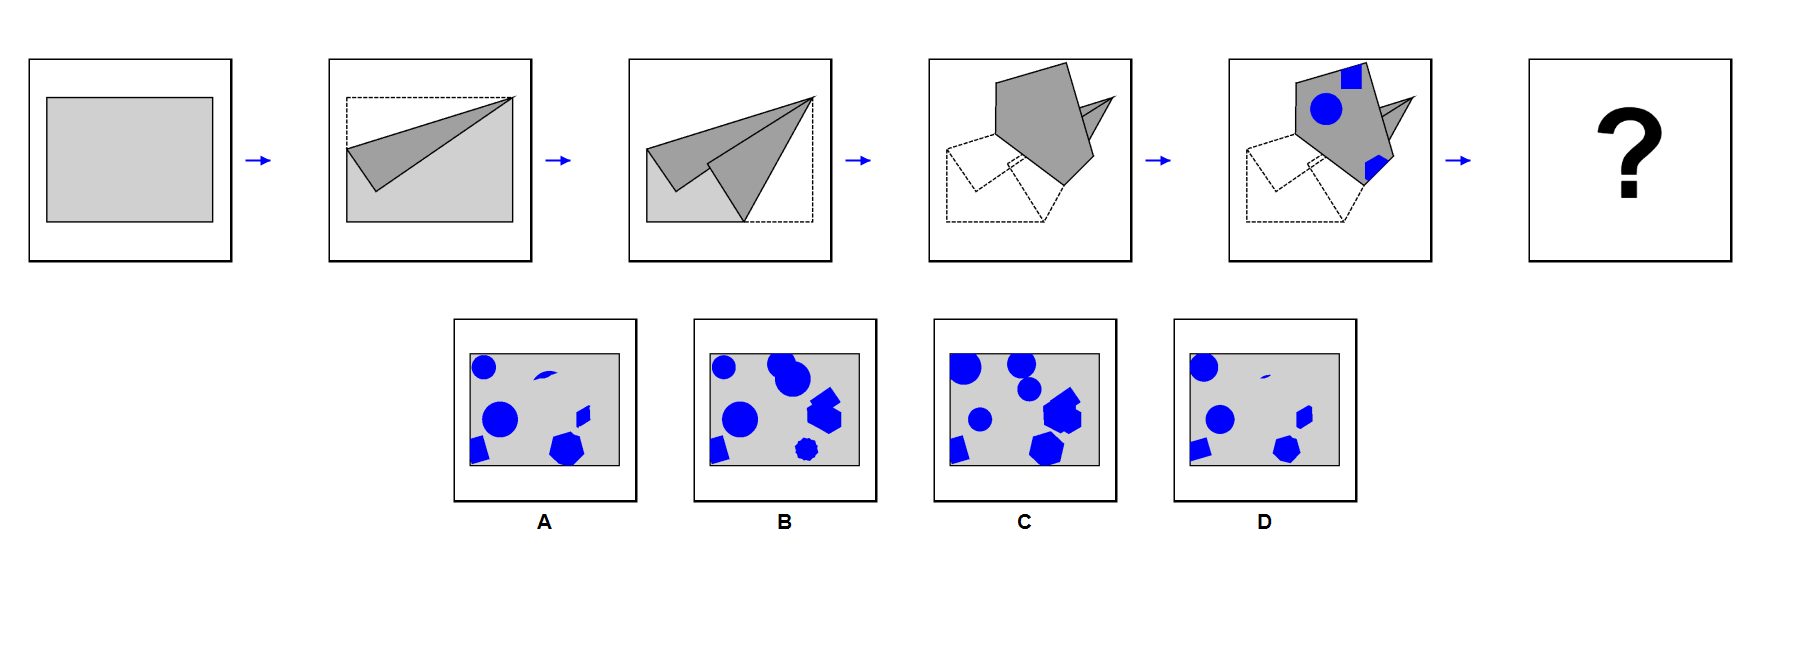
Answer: D